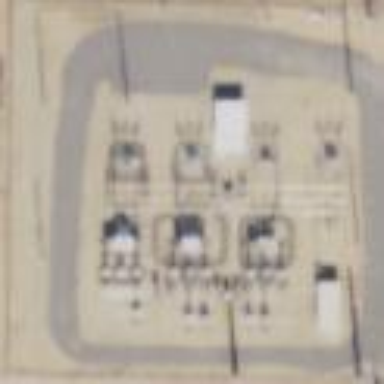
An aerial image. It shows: Outdoor distribution-level power substation enclosed by fence.